Question: Im new at bootstrap and im trying to make my first page using bootstrap but when i added the 'class="hero-unit"' to the 'div' it makes it not responsive (it is responsive without it).
as you can see in the picture

and here is my code:
'''
<div class="container pagination-centered">
<div class="row">
<div class="hero-unit">
<h1>Bootstrap search</h1>
<p><br/><br/></p>
<div class="input-append">
<input type="text" placeholder="Search ...">
<button type="submit" class="btn">Submit</button>
</div>
</div>
</div>
</div>
'''
i have seen <URL> but it didnt help me .
any help would be apreciated,
Thanks.
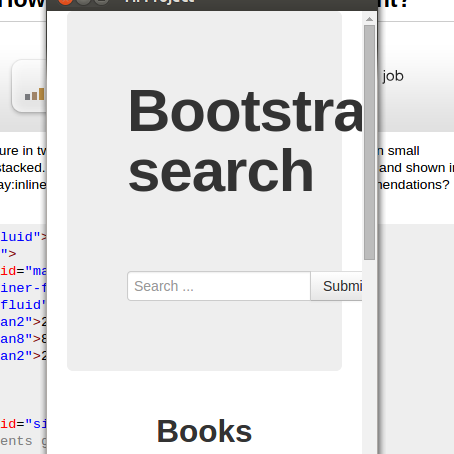
Answer: Which version are you using? If I'm not mistaking, hero-unit is in a far past in version history of Bootstrap. take a look at <URL>, I think what you are trying to make is a so called jumbotron, which is utilized 100% responsive already.